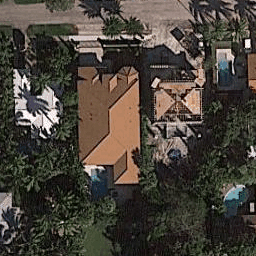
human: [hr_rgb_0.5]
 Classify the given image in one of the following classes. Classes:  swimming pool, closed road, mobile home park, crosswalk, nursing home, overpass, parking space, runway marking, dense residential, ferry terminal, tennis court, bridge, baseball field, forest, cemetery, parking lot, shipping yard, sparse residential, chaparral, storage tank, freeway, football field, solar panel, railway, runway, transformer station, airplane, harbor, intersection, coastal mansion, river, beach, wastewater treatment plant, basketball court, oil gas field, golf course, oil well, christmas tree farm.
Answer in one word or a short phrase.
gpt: coastal mansion